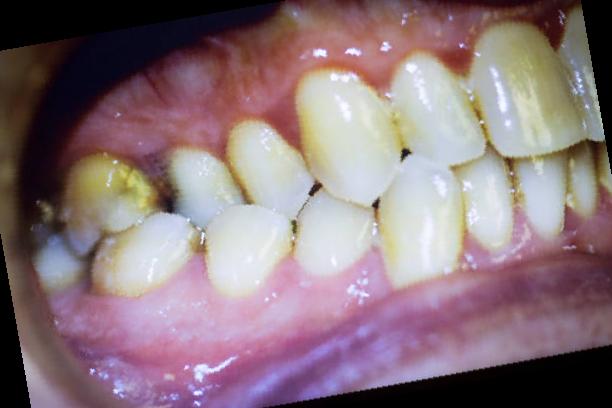
Condition: Gingivitis